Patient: sex M, age 71
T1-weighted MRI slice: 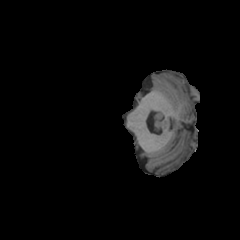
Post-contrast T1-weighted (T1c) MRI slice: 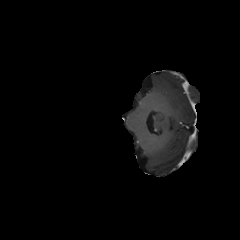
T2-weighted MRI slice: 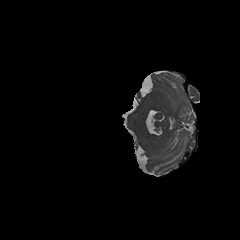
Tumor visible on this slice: no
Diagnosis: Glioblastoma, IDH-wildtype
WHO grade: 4